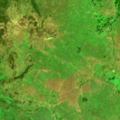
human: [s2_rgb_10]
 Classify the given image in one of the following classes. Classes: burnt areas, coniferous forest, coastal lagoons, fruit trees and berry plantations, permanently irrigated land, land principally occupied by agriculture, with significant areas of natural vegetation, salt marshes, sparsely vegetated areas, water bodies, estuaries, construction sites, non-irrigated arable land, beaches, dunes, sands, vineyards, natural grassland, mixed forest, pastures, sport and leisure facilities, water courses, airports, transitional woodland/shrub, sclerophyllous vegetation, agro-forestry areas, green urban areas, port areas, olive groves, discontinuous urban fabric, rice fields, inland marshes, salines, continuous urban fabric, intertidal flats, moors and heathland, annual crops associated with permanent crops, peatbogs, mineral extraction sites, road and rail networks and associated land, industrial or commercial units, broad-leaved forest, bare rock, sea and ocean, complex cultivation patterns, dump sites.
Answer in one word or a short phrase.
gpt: moors and heathland, transitional woodland/shrub, peatbogs